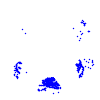
Particle: proton